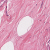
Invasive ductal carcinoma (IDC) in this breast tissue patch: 0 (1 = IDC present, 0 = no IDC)